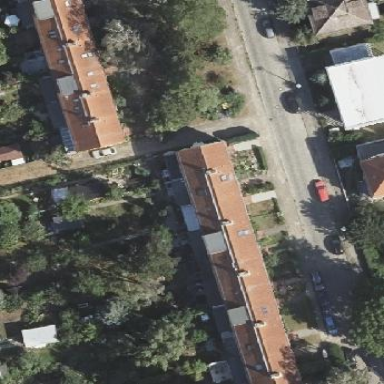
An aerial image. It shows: Terrace building with gabled roof.